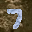
Label: 7